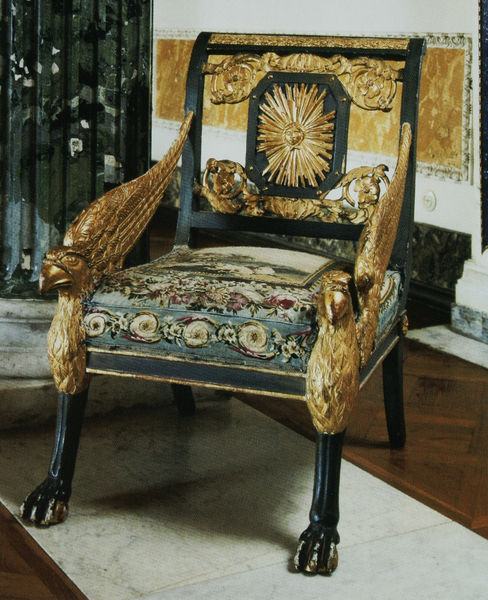
Titel: Sessel
Künstler: Karl Scheibe
Standort: St. Petersburg
Institution: Schloss Pawlowsk
Schlagwörter: adler, blau, feder, flügel, kopf, schatten, vogel, wolken, grün, blume, blumen, braun, holz, licht, marmor, raum, schwarz, stuhl, säule, zimmer, blüten, rosen, rot, schloss, tier, muster, ornament, teppich, wand, barock, federn, gesicht, samt, bild, möbel, rückenlehne, vorhang, vögel, sonne, boden, gold, sessel, stickerei, stoff, klassizismus, renaissance, ranken, beine, hufe, bein, füße, armlehne, lehne, schnabel, sitz, parkett, saal, lehnen, kissen, thron, bezug, polster, tapete, gobelin, wandteppich, ornamente, verzierung, pfoten, edel, foto, geflecht, fuss, blumenmuster, vergoldet, strahlen, fliesen, greifen, herrscher, krallen, schnäbel, girlanden, verziert, landschaftsbild, armlehnen, pfingstrosen, sonnenstrahlen, geier, greif, schwingen, armlehnstuhl, löwe, stickerein, basis, breit, weich, empire, art deco, tatzen, ebenholz, vergoldung, schnitzereien, mamor, sphinx, klauen, schwaz, prunkvoll, löwenfüsse, polstersessel, adlerkopf, phoenix, blumenmotive, raubvogel, greife, falken, irre, spinx, stoffbespannung, rußland, pavlovsk, löwentatzen, aderl, drittes auge, falk, falkenlehne, kardinalsstuhl, kocker, krallenfüße, löwenbeine, löwenpfoten, neine, prunckvoll, prunkstuhl, rückendurchsicht, sonneneinsatz, vogelknauf, vögl, stralen, tierköpf, fautieulle